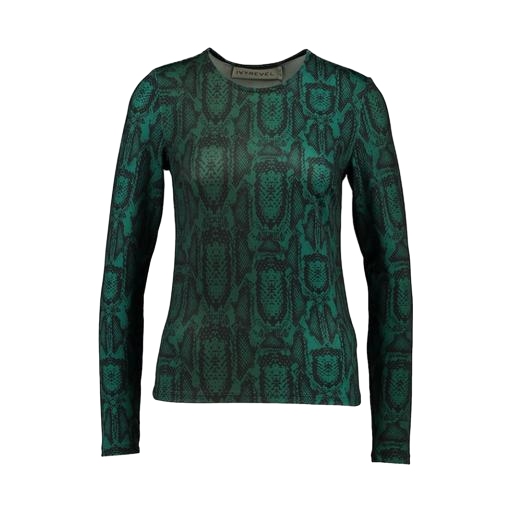
green printed shirt, green long-sleeve round-neck tee, long-sleeve top, white background